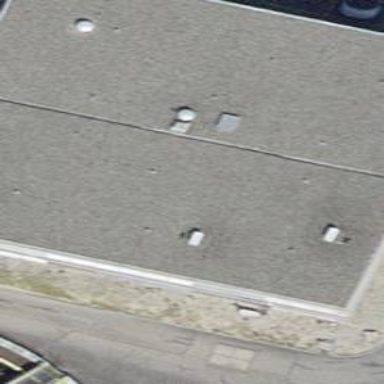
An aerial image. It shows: Industrial building.